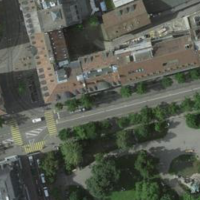
EUNIS habitat code: 53
Species observed at this site:
Leucojum vernum
Leucojum aestivum